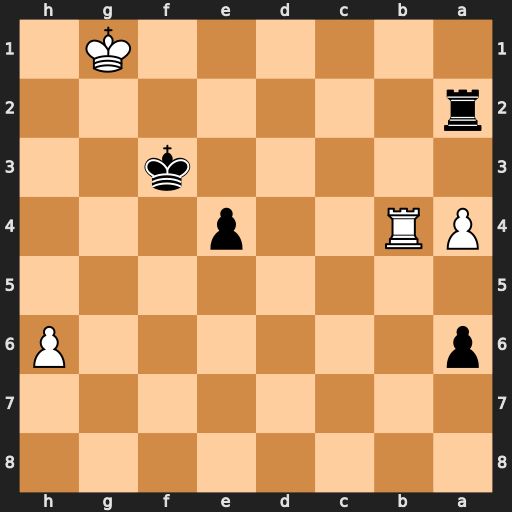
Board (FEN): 8/8/p6P/8/PR2p3/5k2/r7/6K1
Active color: b
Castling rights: -
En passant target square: -
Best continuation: Rg2+ Kh1 Rg6 h7 Rh6+